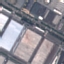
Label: Industrial